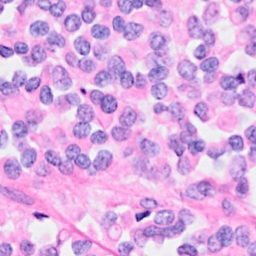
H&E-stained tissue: Breast